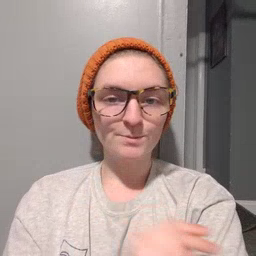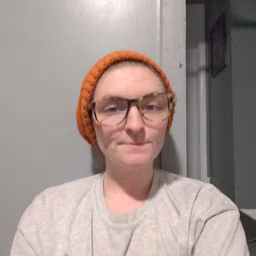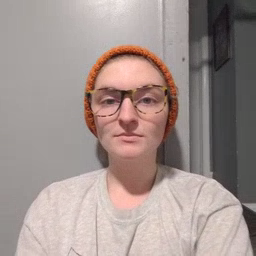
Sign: no